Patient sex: M
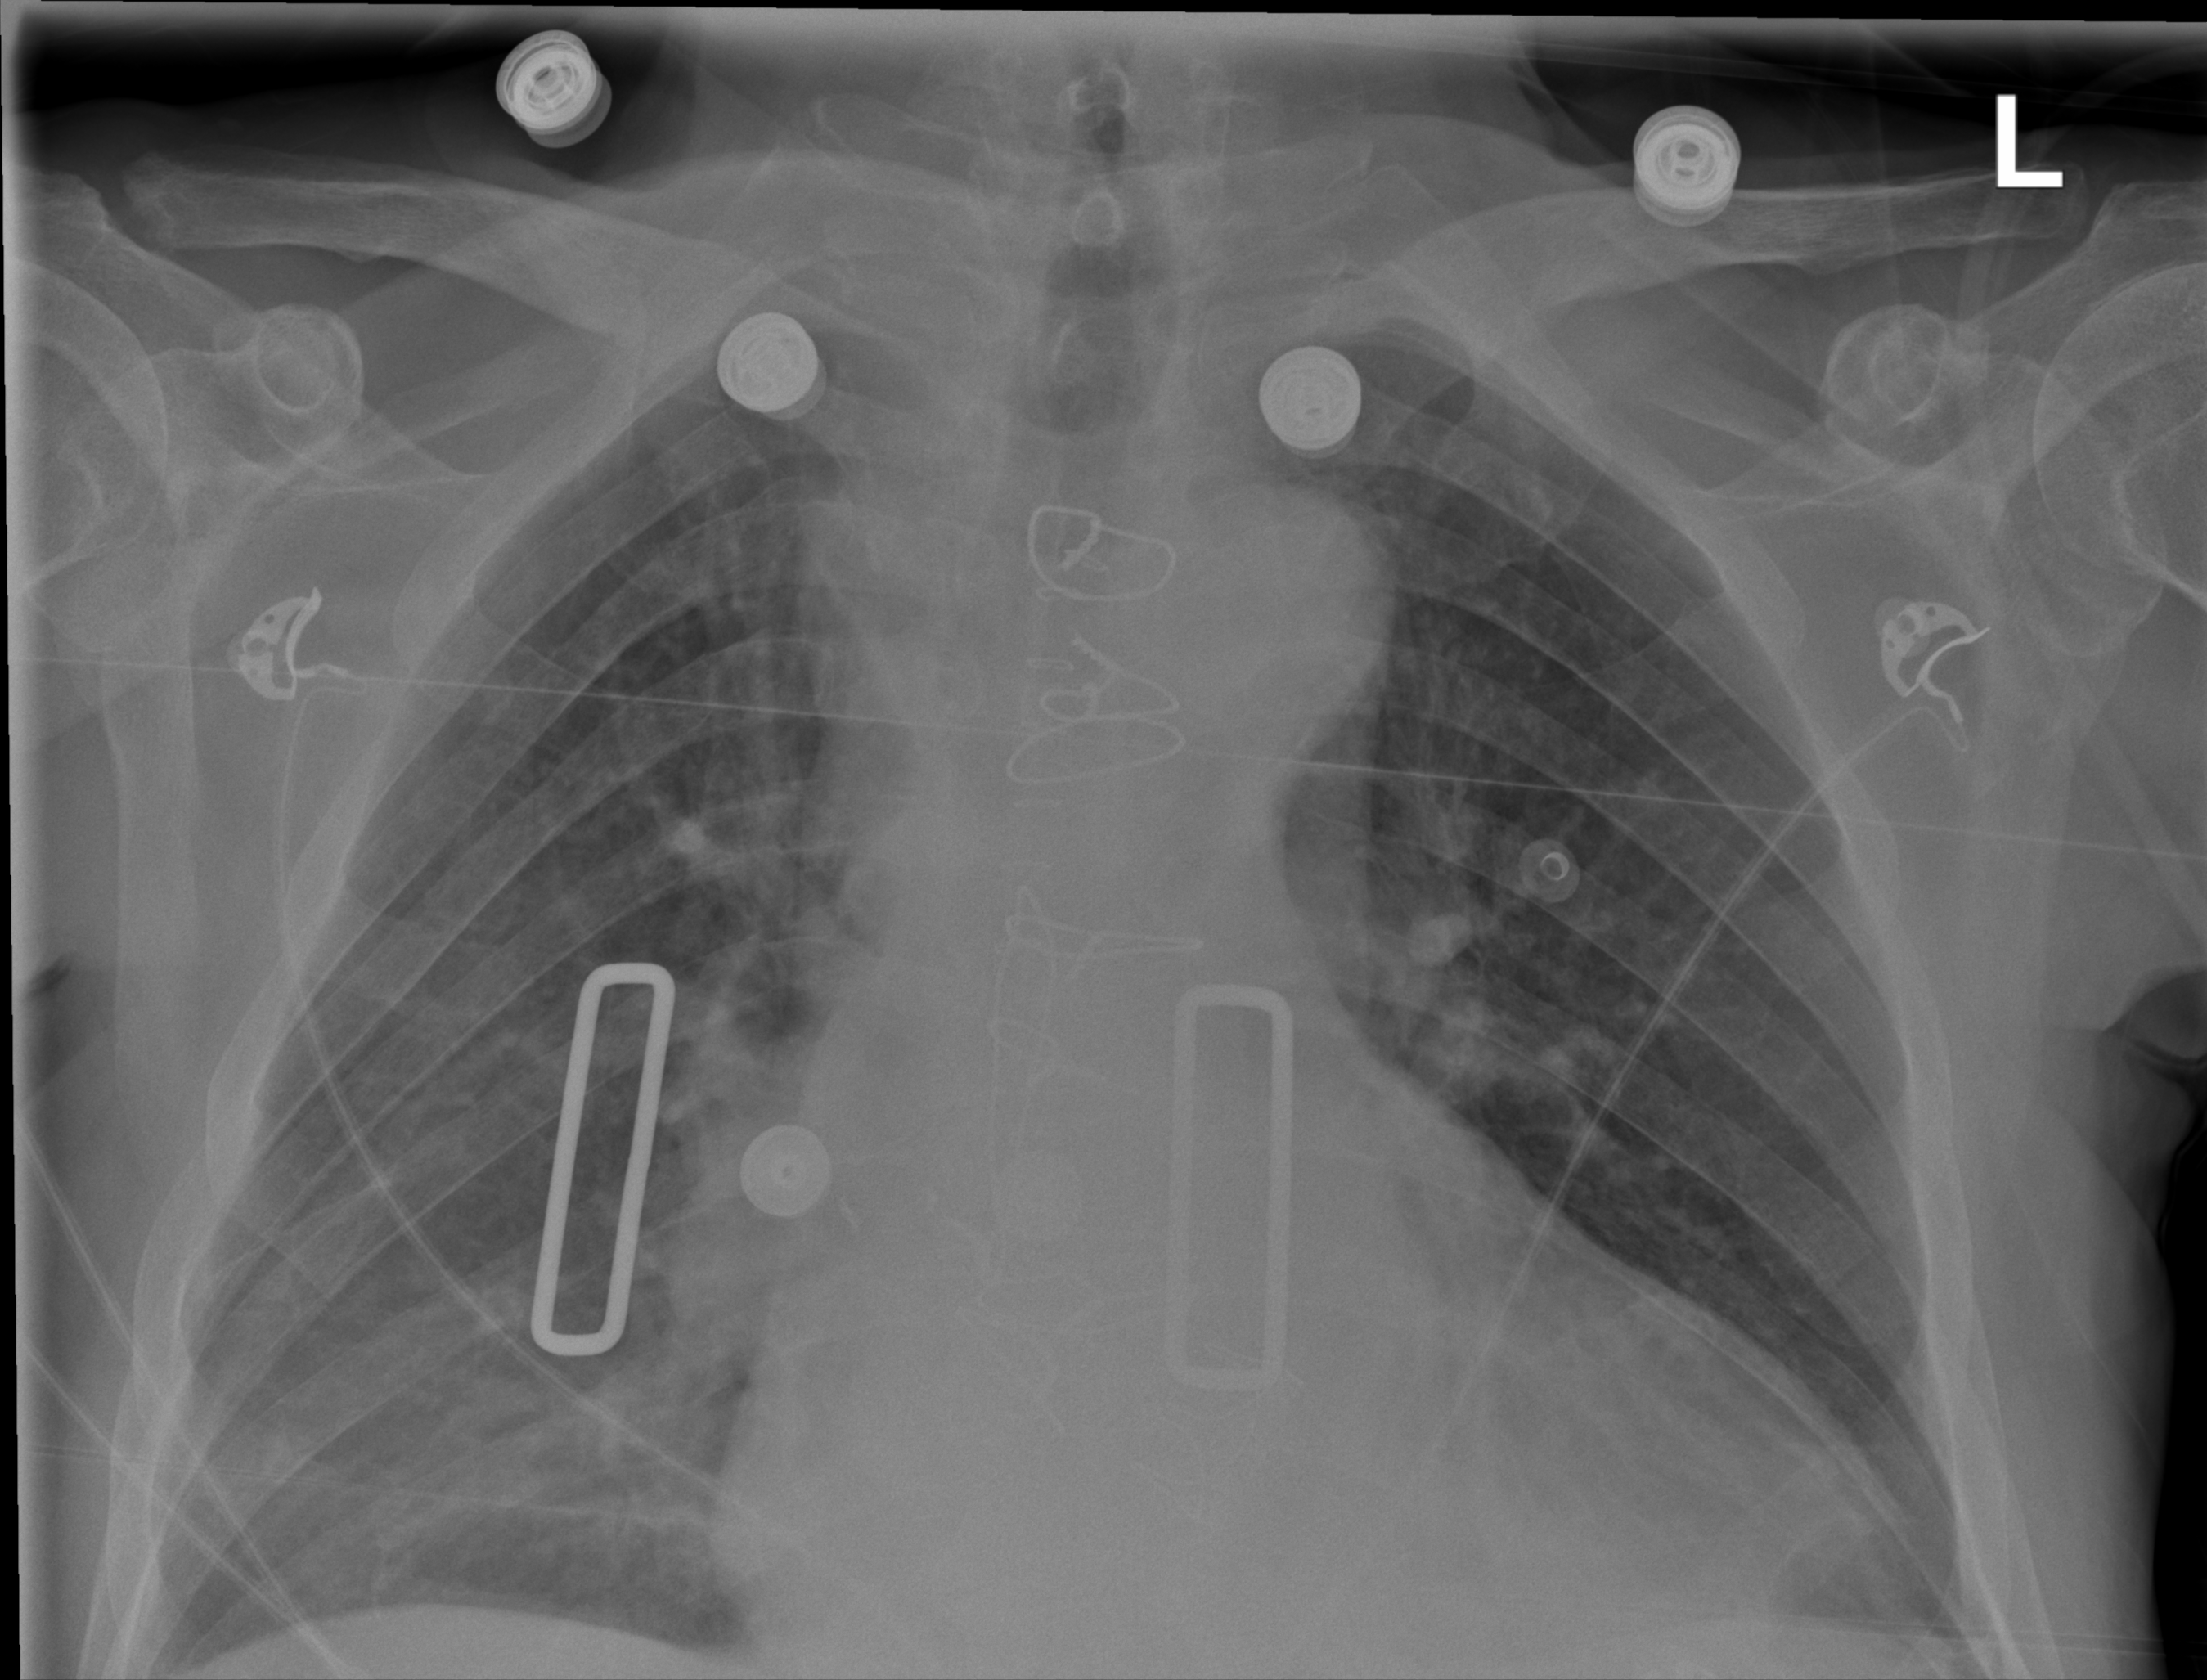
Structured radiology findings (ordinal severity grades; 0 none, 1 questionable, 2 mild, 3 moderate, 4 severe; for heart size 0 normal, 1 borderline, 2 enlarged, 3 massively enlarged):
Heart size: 3
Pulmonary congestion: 0
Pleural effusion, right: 0
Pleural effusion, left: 0
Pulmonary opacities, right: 2
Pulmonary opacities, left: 0
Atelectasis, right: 2
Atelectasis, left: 2